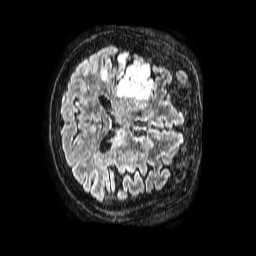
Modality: FLAIR
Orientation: axial
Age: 57
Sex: female
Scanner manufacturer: philips
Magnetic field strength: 1.5 T
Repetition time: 4.8 s
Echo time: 0.3 s